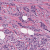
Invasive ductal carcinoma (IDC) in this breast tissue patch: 1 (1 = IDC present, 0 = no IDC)